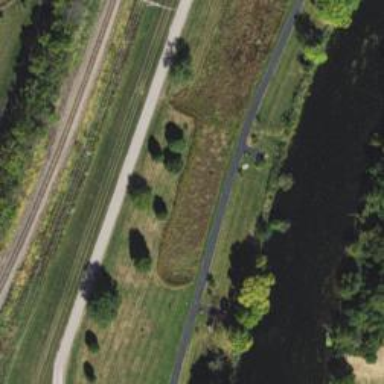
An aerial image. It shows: Path for cyclists and pedestrians.